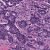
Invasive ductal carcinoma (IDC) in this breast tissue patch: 1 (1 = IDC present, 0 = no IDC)